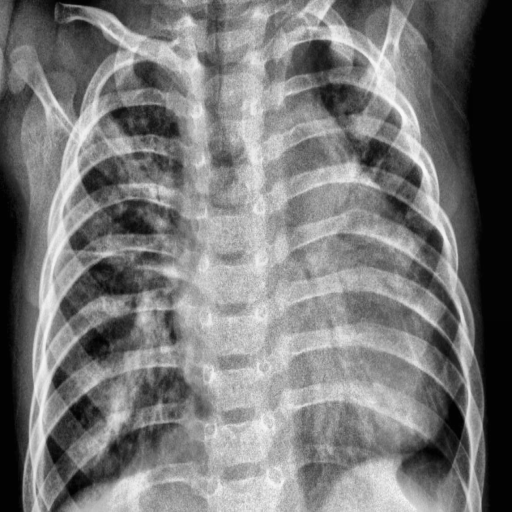
Finding: PNEUMONIA